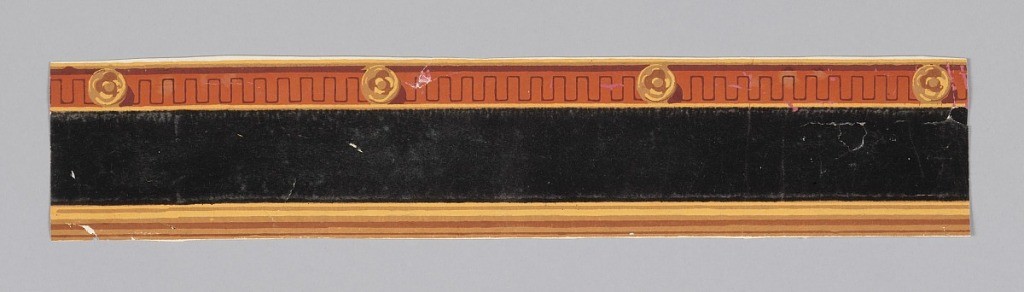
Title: Border
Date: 1860–80
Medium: Block-printed and flocked on machine made paper
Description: Border consists of a flocked band with a narrow crenallated fret with rosettes on the top edging. The bottom is edged with stripes. Printed in black flocking, yellow, terra cotta, ochre, brown on fucia ground.

H# 183